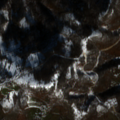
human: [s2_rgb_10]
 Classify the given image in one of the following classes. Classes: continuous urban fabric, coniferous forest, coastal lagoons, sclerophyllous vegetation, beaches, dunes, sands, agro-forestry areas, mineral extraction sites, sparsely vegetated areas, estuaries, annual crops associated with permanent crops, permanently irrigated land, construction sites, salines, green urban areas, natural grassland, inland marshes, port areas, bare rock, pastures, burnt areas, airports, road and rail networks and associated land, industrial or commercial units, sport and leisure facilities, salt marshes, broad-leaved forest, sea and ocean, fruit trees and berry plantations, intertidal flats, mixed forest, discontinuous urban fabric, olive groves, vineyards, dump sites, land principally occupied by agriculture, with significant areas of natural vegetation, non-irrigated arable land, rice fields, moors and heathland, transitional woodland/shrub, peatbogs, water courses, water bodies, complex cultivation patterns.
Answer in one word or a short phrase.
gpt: land principally occupied by agriculture, with significant areas of natural vegetation, broad-leaved forest